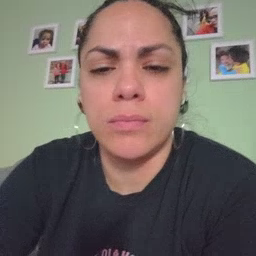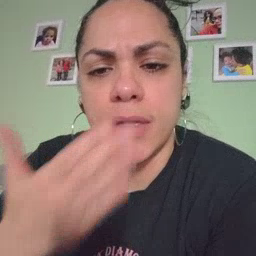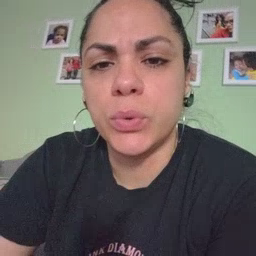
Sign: thankyou